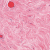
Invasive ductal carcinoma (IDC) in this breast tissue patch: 0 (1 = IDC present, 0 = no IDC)